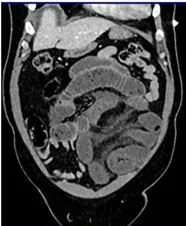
A transition point associated with dilated and collapsed small bowel loops (A,B).
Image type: radiology (ct)